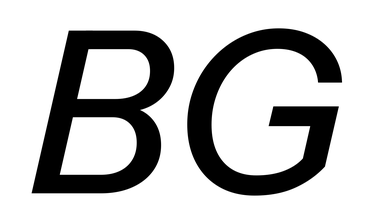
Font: InstrumentSans-Italic_Medium_Italic